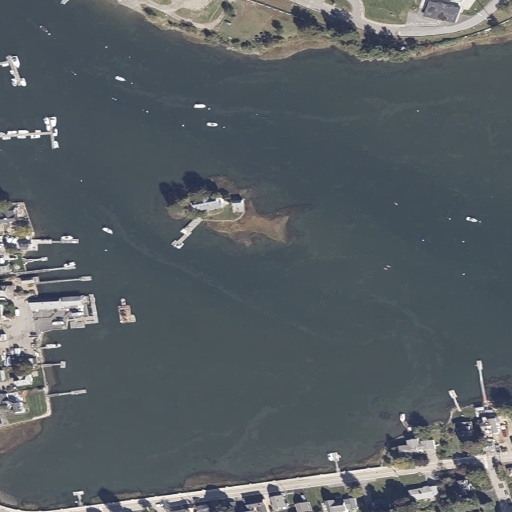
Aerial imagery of island in New Hampshire named Little Island containing open water, medium intensity development, high intensity development, herbaceous wetlands, low intensity development, and open development